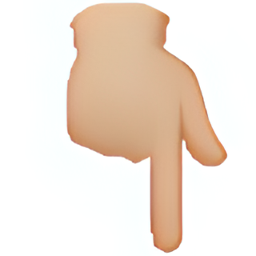
Name: white down pointing backhand index
Emoji: 👇🏼
Group: People & Body
Sub-group: hand-single-finger